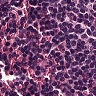
Metastatic tissue present: no